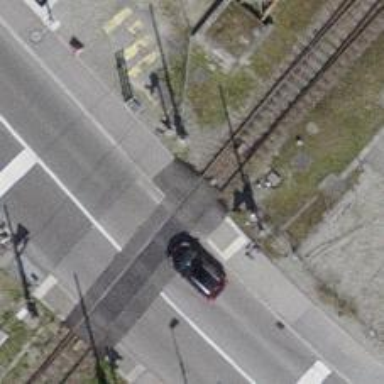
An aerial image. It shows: Railway crossing with full barrier.